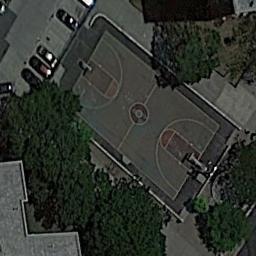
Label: basketball_court